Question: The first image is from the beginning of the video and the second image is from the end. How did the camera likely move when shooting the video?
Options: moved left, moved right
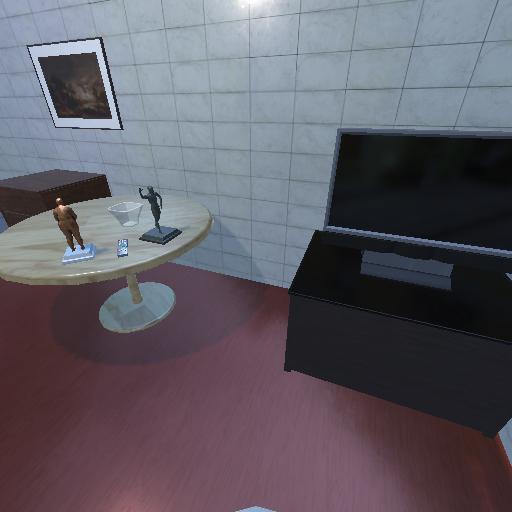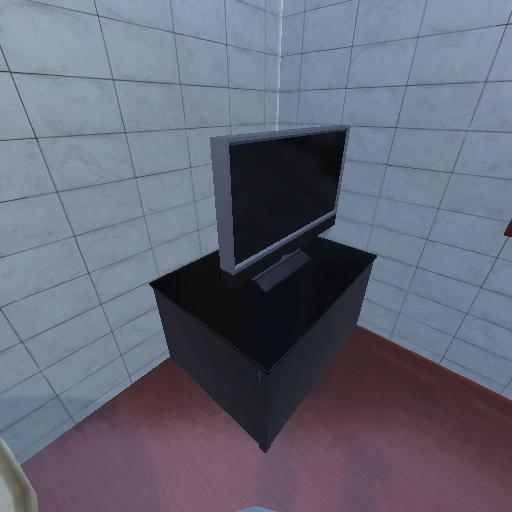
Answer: moved left